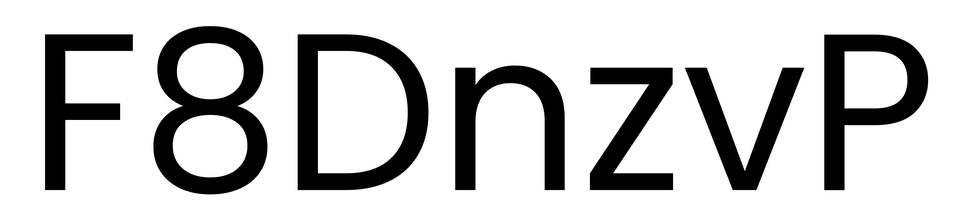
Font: Poppins-Regular